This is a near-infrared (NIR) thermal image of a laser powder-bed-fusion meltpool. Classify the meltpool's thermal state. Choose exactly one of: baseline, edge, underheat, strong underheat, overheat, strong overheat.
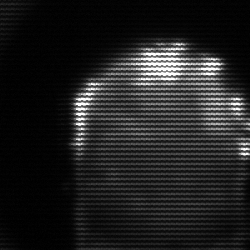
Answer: baseline